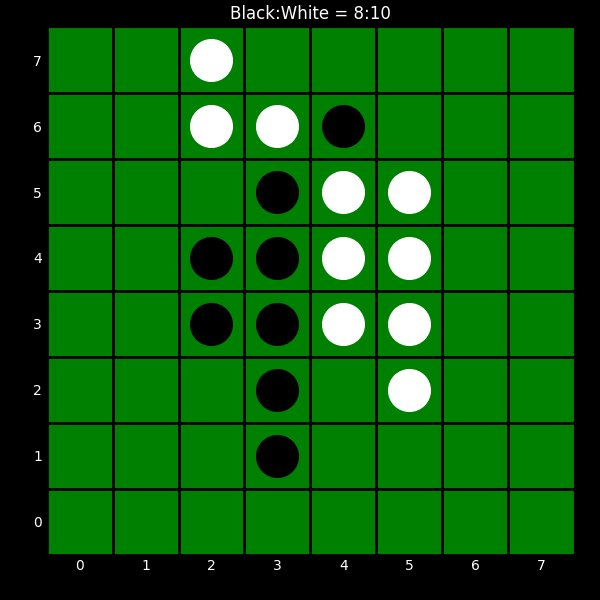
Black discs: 8
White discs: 10